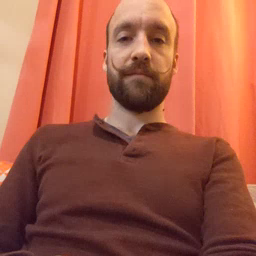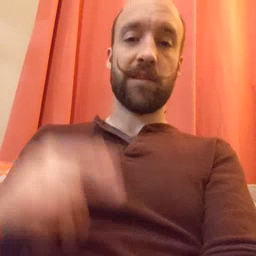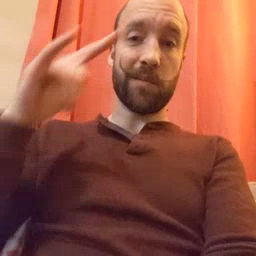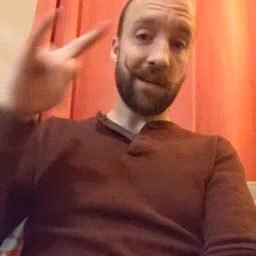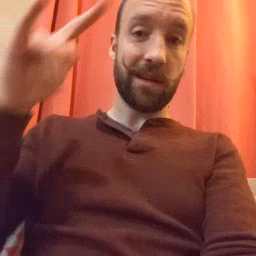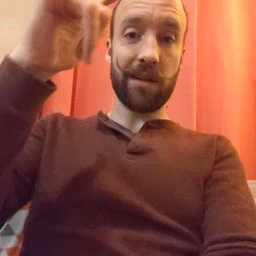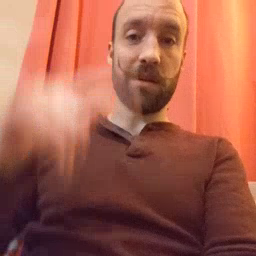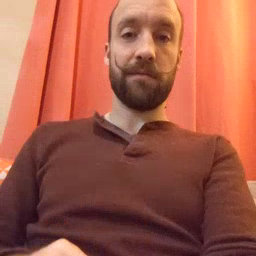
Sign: airplane